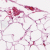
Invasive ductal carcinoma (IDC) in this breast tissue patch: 0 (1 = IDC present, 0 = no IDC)